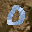
Label: 0